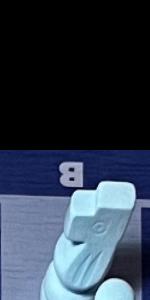
Label: Knight_White